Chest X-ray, PA view. Patient: 65 years old, sex F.
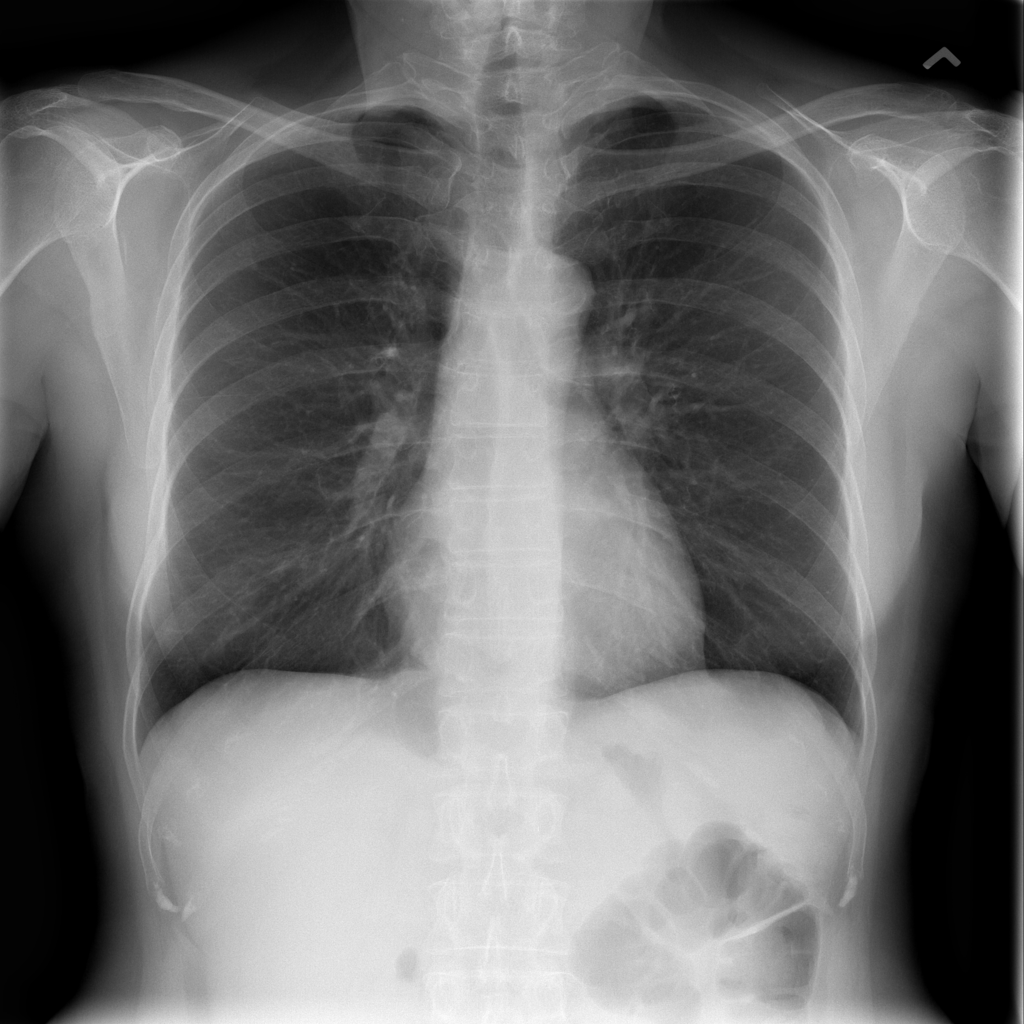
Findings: No Finding